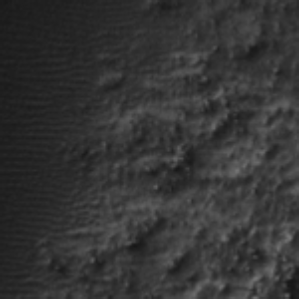
Label: frost